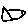
Label: fish